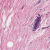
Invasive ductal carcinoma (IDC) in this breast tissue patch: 0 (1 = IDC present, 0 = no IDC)